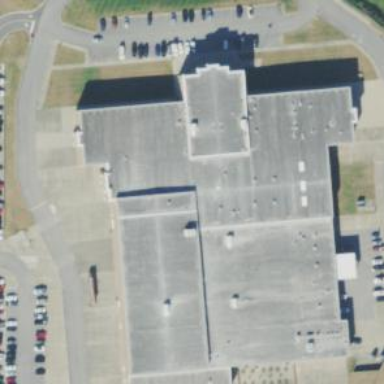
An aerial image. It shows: School building.